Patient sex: M
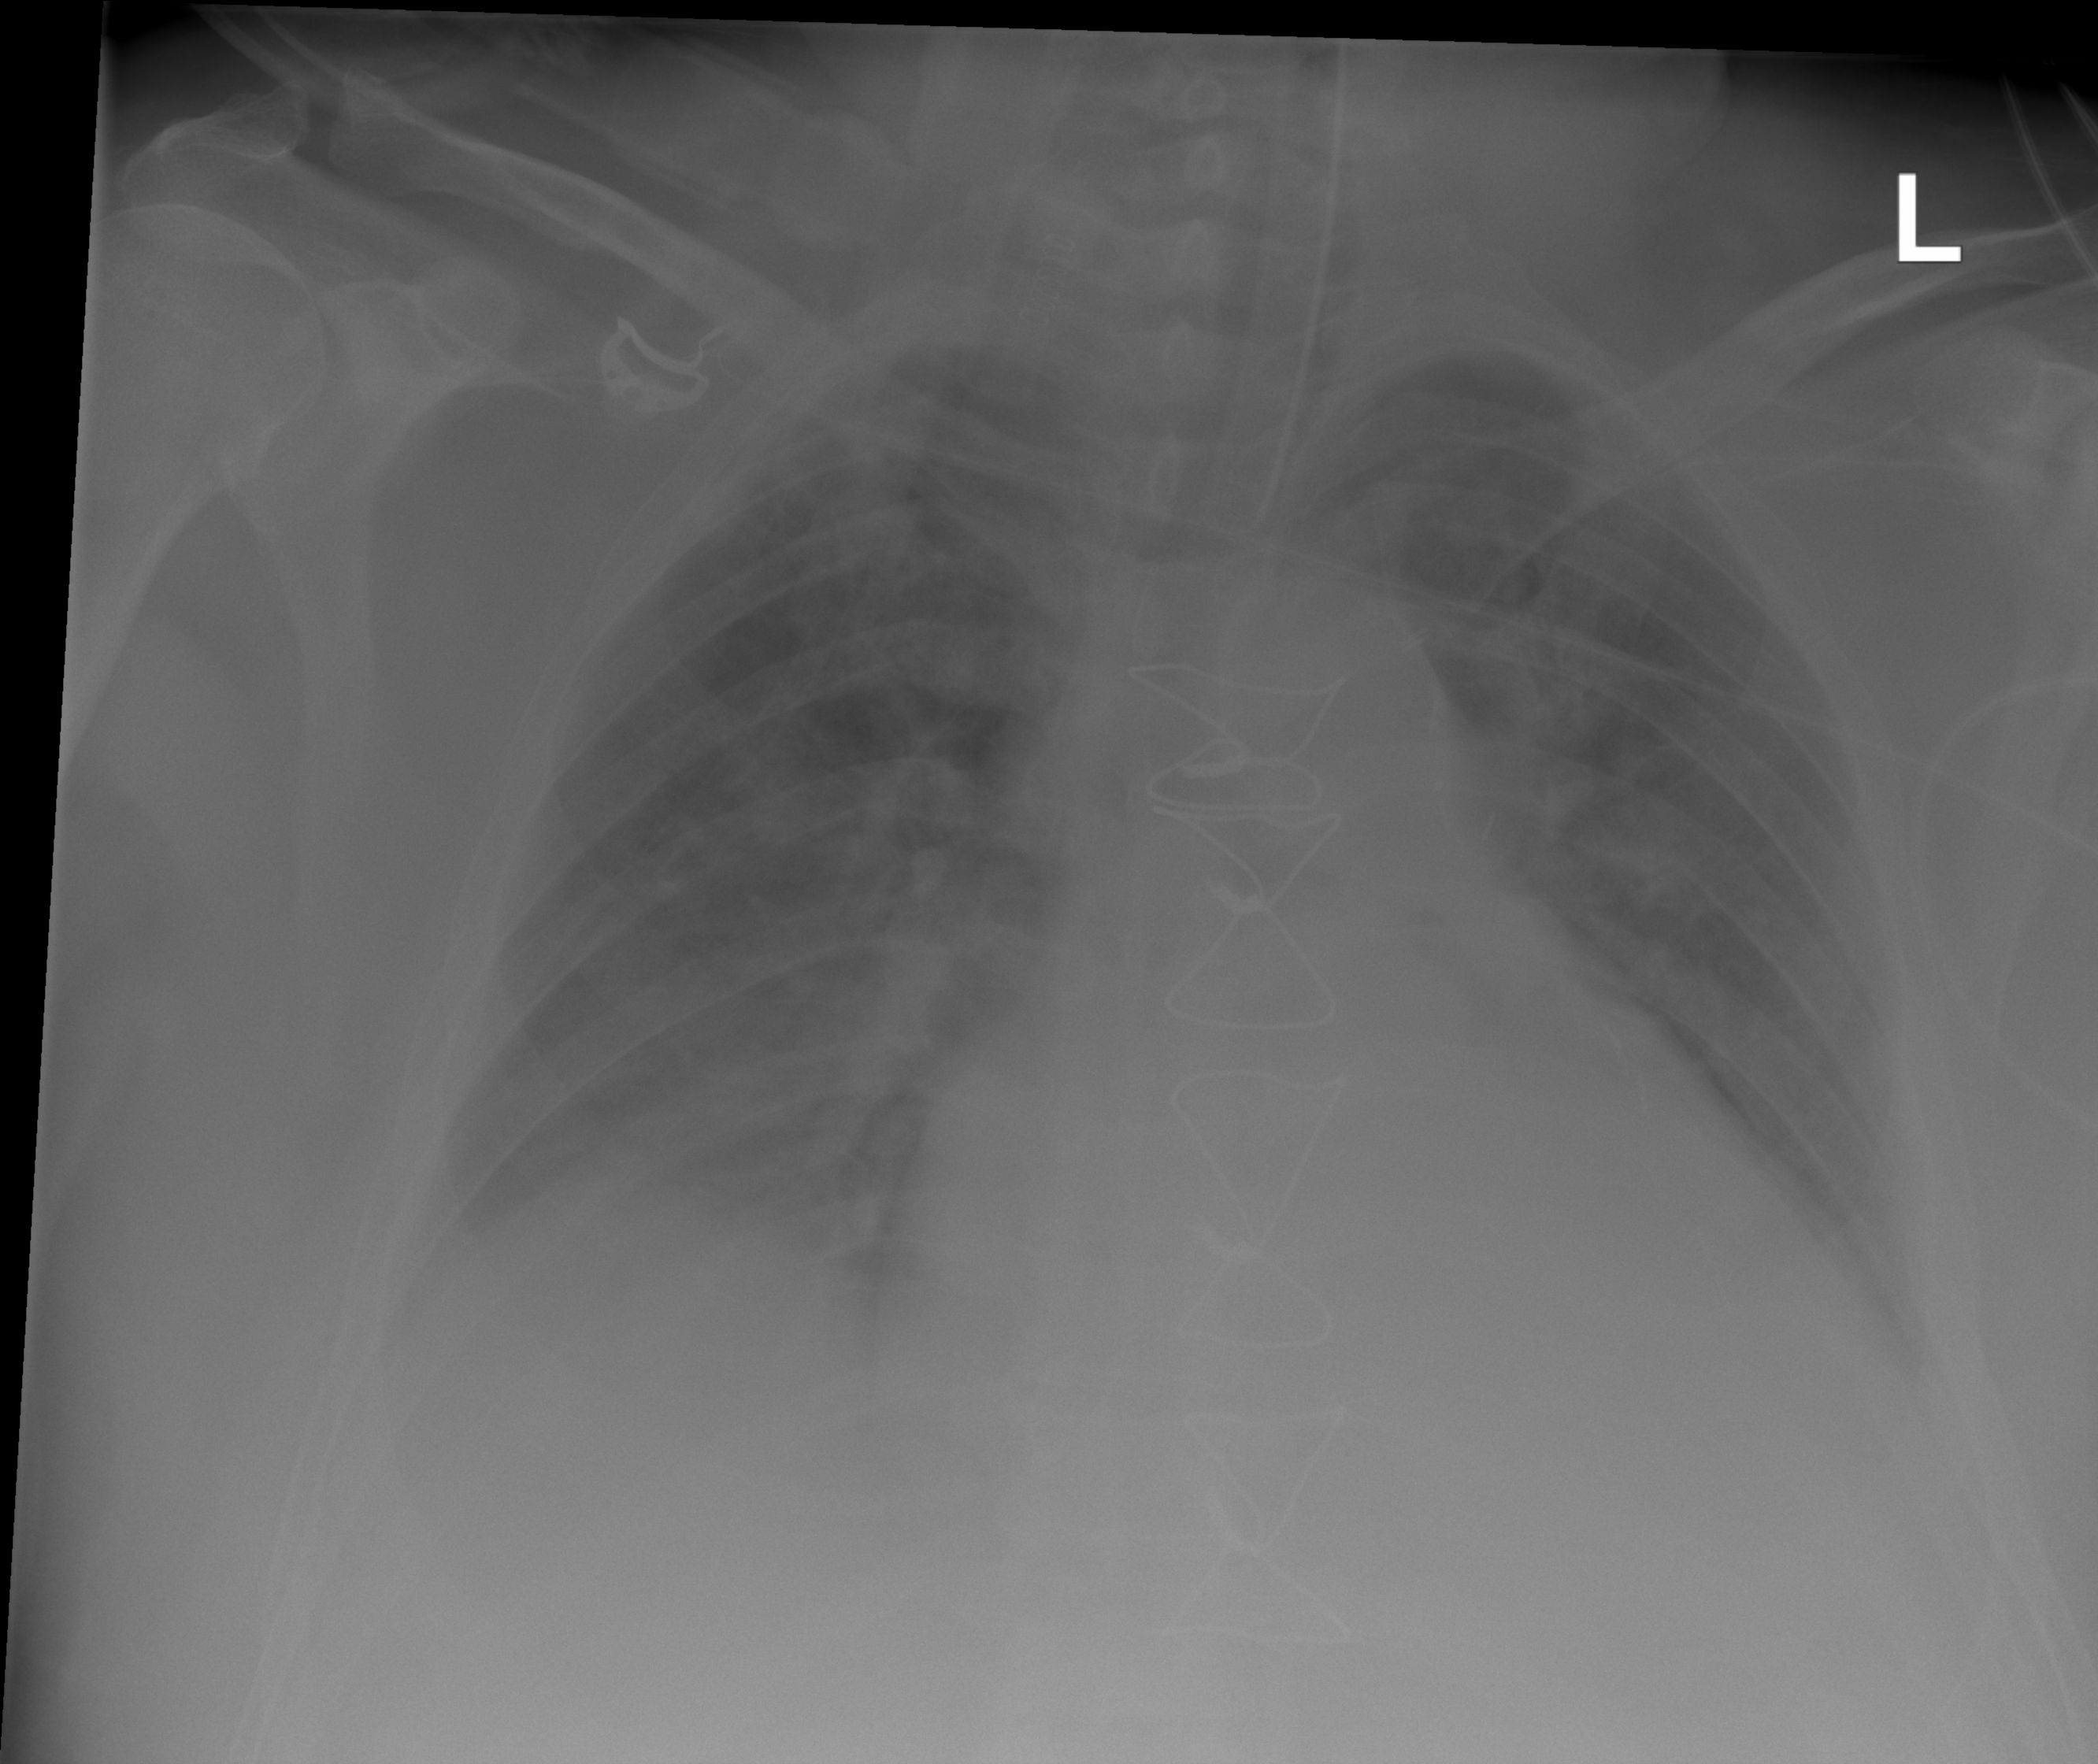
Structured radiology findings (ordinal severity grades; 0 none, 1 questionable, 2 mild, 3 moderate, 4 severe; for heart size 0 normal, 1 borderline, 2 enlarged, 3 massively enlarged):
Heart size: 3
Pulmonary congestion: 2
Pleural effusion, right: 2
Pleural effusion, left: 2
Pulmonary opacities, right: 0
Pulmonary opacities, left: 0
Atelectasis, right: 2
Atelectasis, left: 2